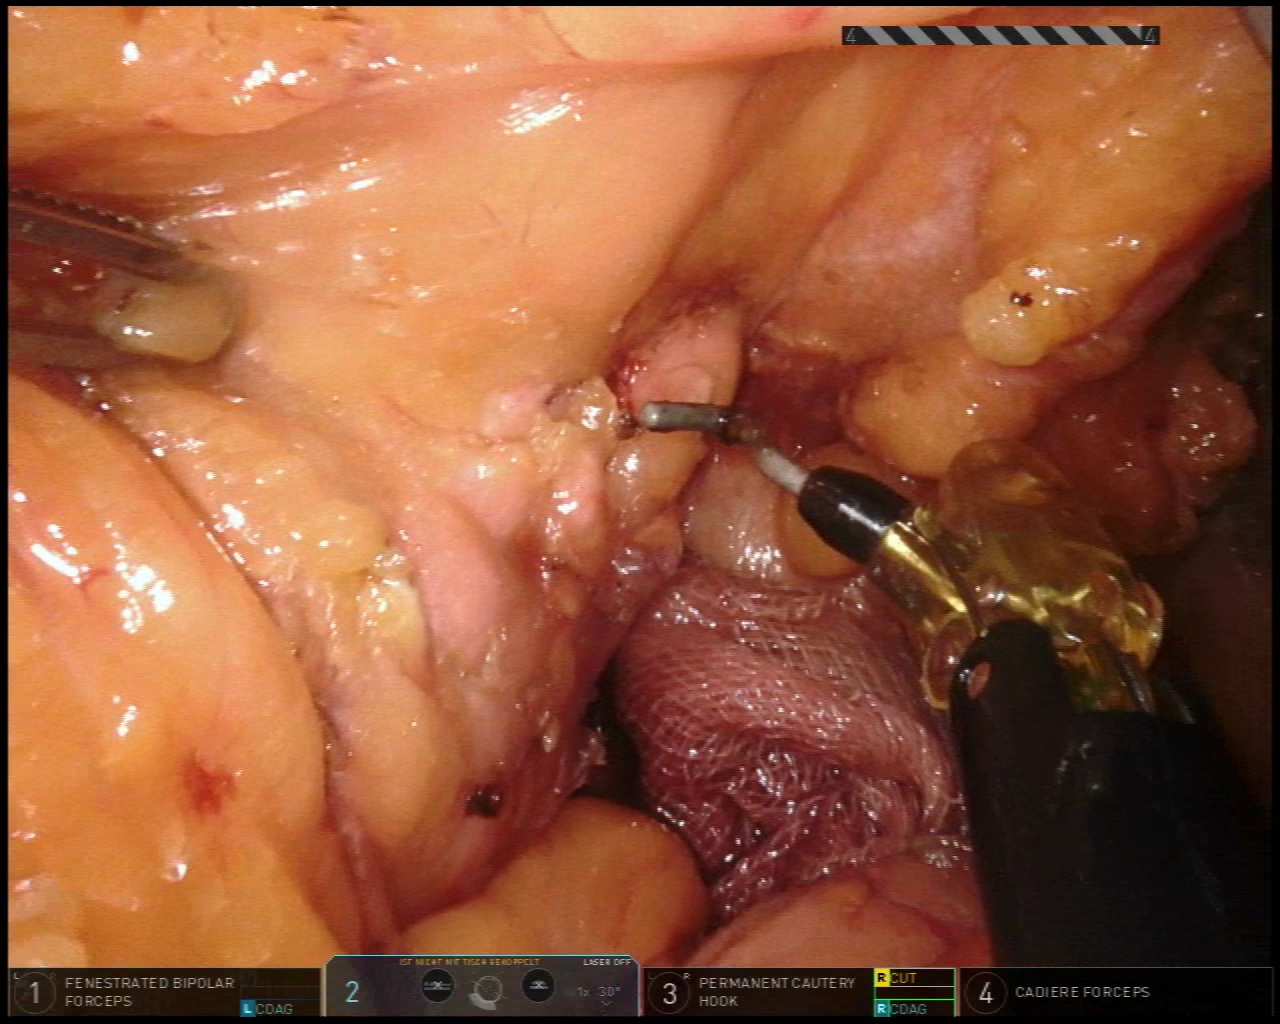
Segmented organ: pancreas
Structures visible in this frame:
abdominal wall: no
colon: no
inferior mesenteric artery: no
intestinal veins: no
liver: no
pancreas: yes
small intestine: no
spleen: no
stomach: no
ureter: no
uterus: no
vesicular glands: no